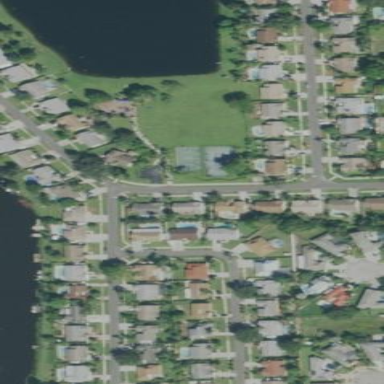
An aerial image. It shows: Single-family residential area.